Question: I'm currently trying to modify Avant Window Navigator's "Lucido mode" code in order to replace the separator's/s' curves with diagonal lines.
The part of the (Cairo) code that governs the curviness is present from lines 330 to 334 in the following file on GitHub: <URL>
'''
{ /* Oblique */
gfloat xm = ( *xs + xf ) / 2.0;
cairo_curve_to (cr, xm, *ys, xm, yf, xf, yf);
}
'''
In order to make the goal easier to understand, here is an image of what AWN Lucido looks like right now and what I want it to look like:

I would be very grateful if anyone could help me with getting the code right to make the separator a straight, diagonal line.
Thank you very much for your time :)
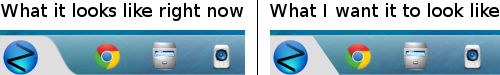
Answer: Info on drawing curves with Cairo can be found <URL>.
A four point Bezier curve looks like this:

'cairo_curve_to' takes the current pen position for 'p0' and its arguments are the next 3 points.
So you could make 'cairo_curve_to' draw a straight line by passing the same point for each argument. This is kinda wasteful but not a serious issue for you probably.
It looks like if you pass the end position for both arguments of '_line_from_to' it will degenerate to drawing a straight line, as you want. e.g. if the call to that function was '_line_from_to(cr, &x, &y, x2, y2)' change it to '_line_from_to(cr, &x2, &y2, x2, y2)'.
Alternatively, change the code for '_line_from_to' to be
'''
static void
_line_from_to ( cairo_t *cr,
gfloat *xs,
gfloat *ys,
gfloat xf,
gfloat yf)
{
cairo_line_to (cr, xf, yf);
*xs = xf;
*ys = yf;
}
'''
If you want more info on 'cairo_curve_to', see <URL>.